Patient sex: F
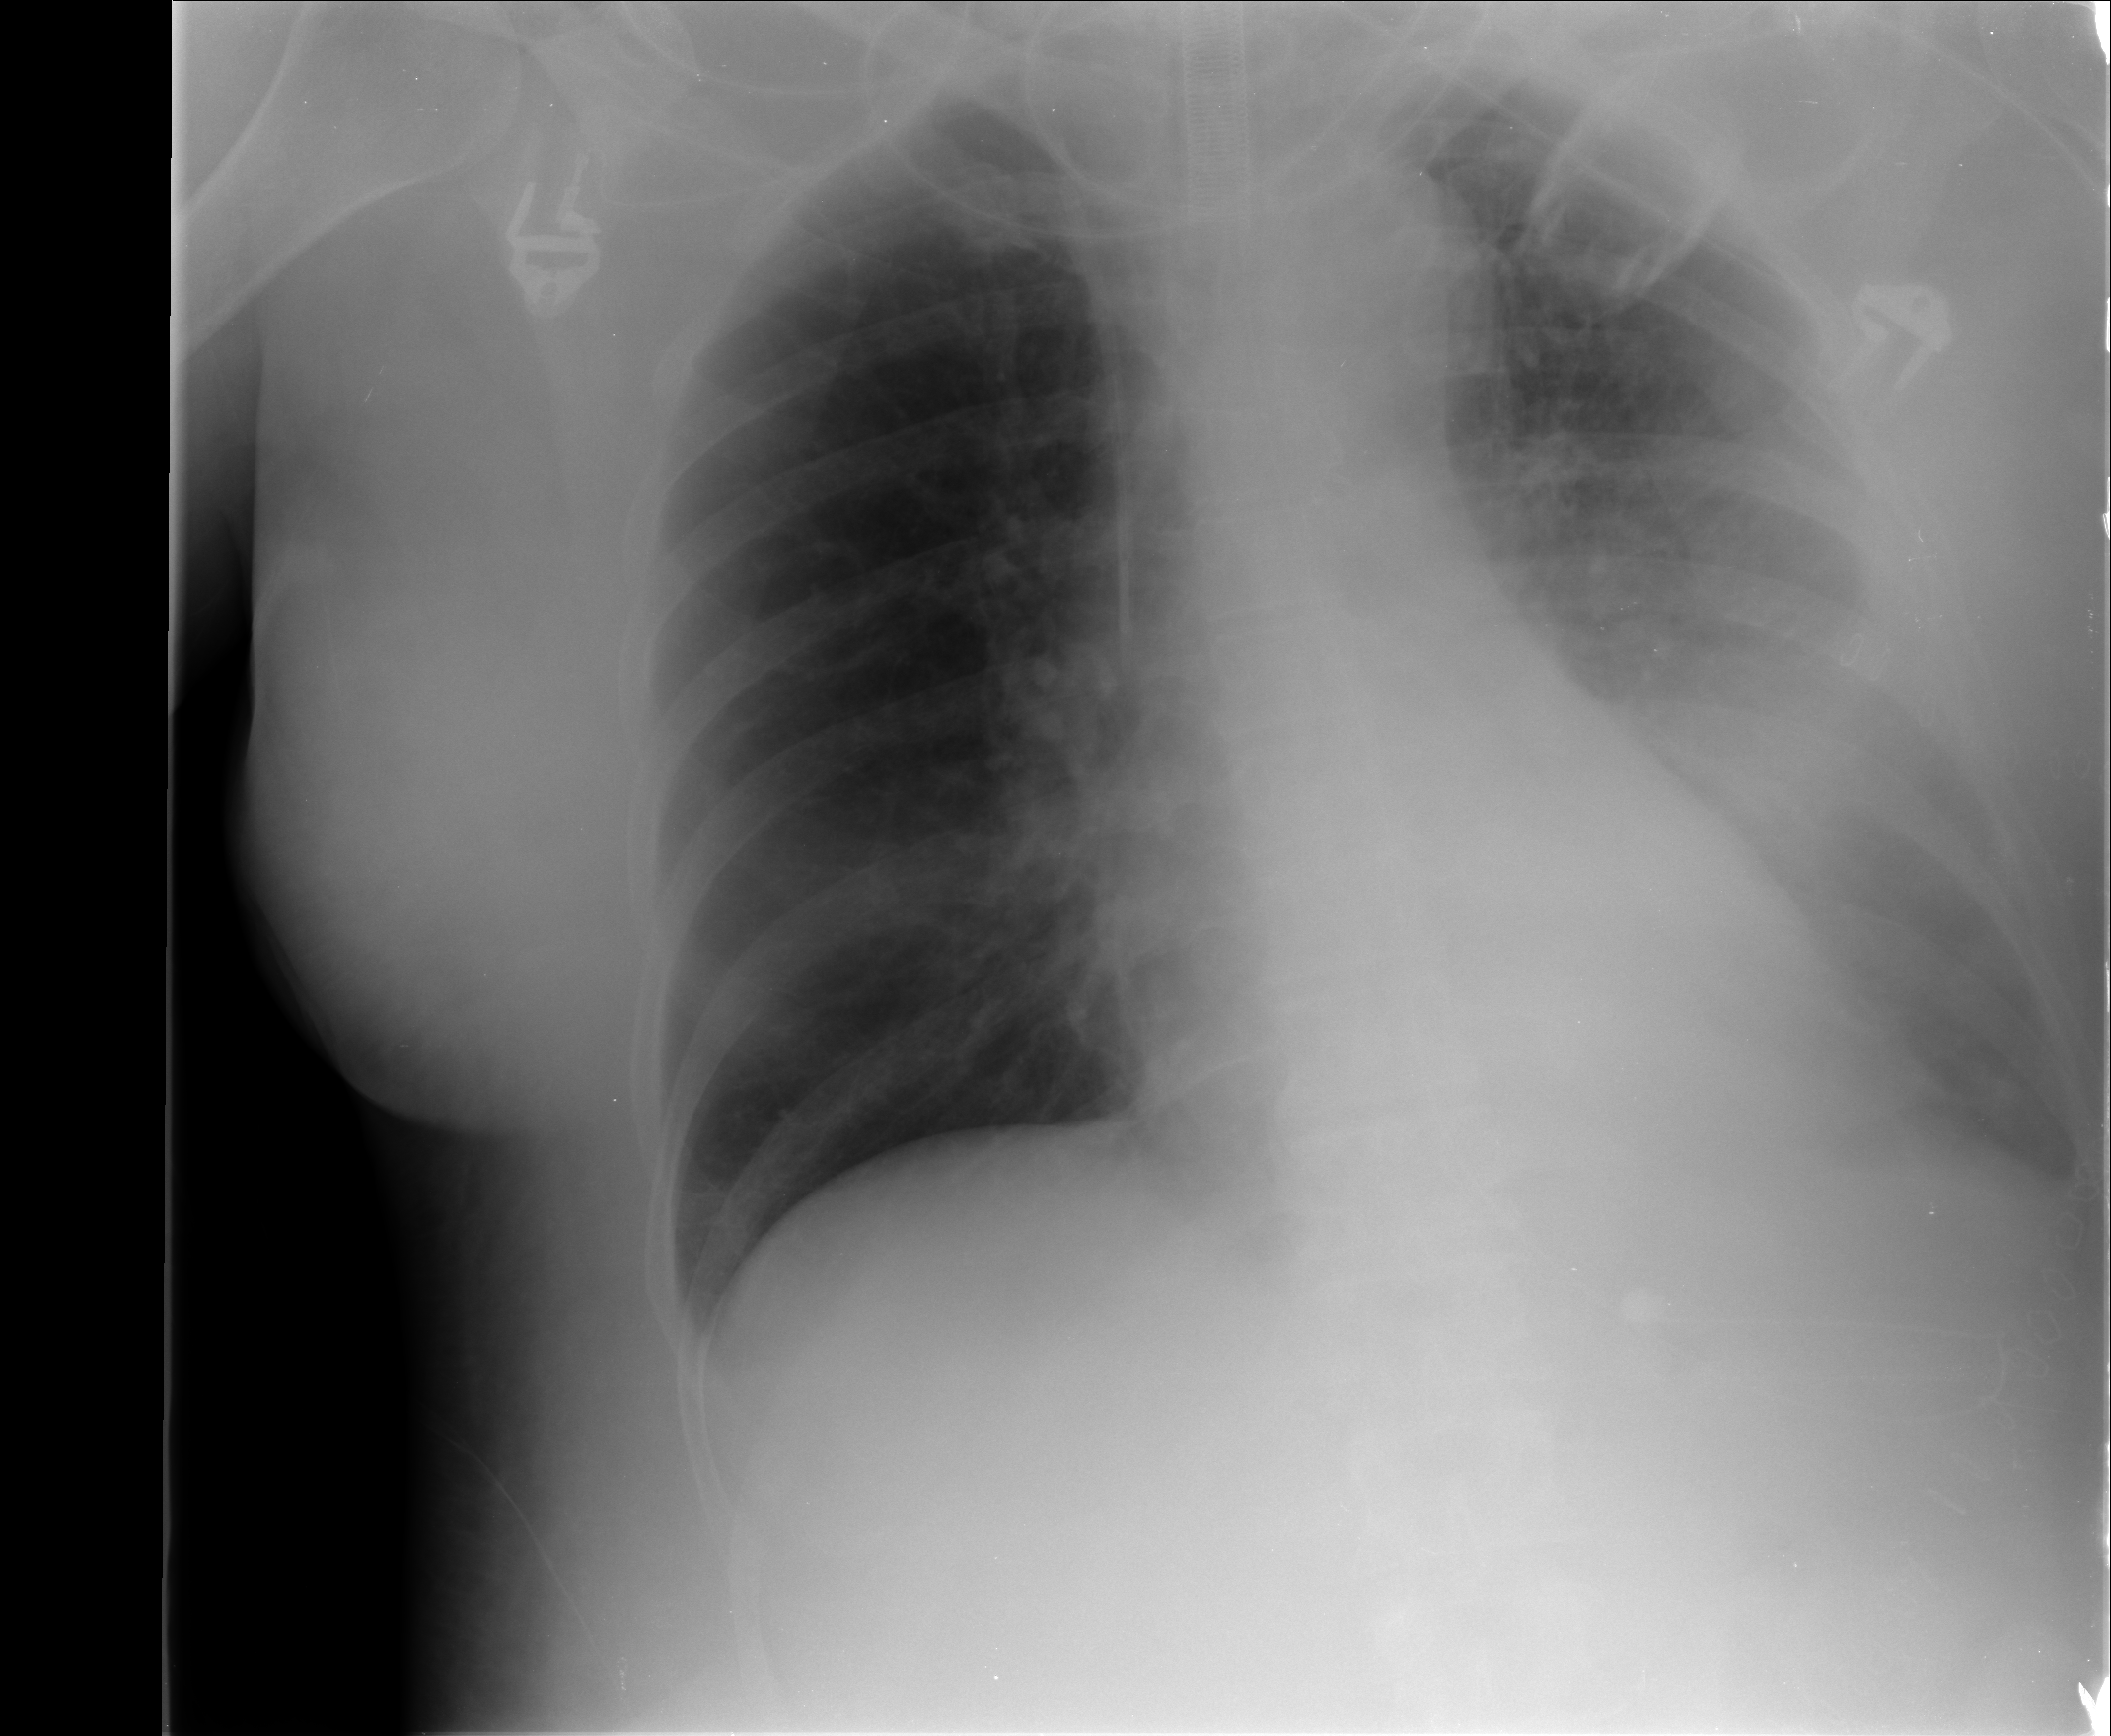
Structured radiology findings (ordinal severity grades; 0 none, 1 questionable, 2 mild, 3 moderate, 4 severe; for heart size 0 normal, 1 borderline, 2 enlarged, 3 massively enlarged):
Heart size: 0
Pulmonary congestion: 0
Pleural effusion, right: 0
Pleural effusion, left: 3
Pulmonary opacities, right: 0
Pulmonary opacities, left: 1
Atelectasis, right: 1
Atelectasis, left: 3